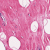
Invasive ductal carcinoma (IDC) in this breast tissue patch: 0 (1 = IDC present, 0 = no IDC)